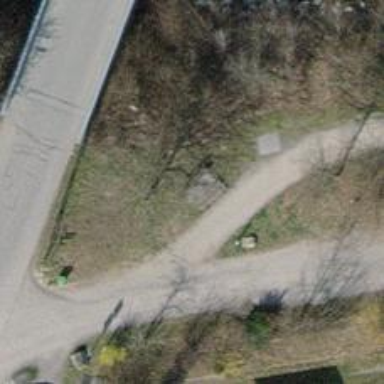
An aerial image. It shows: Bench.